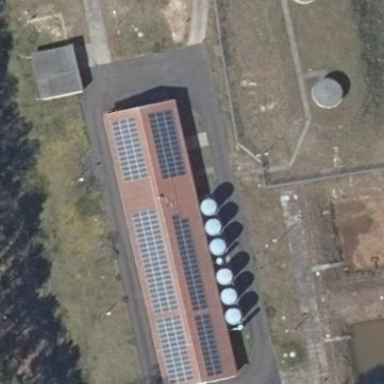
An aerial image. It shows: Man-made water works facility.